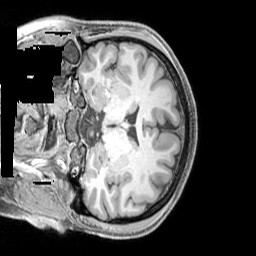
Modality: T1w
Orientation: coronal